高三 · 立体几何学
如图, 过点 $F_{1}$ 作 $F_{1} Q \perp G_{1} G_{2}, \triangle Q F_{1} F_{2}$ 为等腰直角三角形, 则粗圆的离心率为 ( )

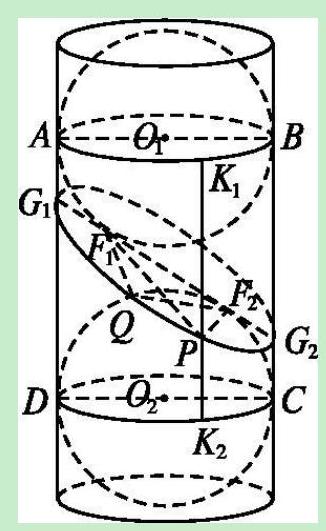
A. $\frac{\sqrt{2}}{2}$
B. $\frac{\sqrt{2}-1}{2}$
C.2- $\sqrt{2}$
D. $\sqrt{2}-1$
答案: D
解析: 解答：设椭圆的长轴长、短轴长、焦距分别为 $2 \mathrm{a}, 2 \mathrm{~b}, 2 \mathrm{c}$.

$\because \triangle \mathrm{QF}_{1} \mathrm{~F}_{2}$ 是等腰直角三角形,
$\therefore \mathrm{QF}_{1}=\mathrm{F}_{1} \mathrm{~F}_{2}=2 \mathrm{c}, \mathrm{QF}_{2}=2 \sqrt{2} \mathrm{c}$.

由粗圆的定义, 得 $\mathrm{QF}_{1}+\mathrm{QF}_{2}=2 \mathrm{a}$,

$\therefore \mathrm{e}=\frac{2 \mathrm{c}}{2 \mathrm{a}}=\frac{2 \mathrm{c}}{2 \mathrm{c}+2 \sqrt{2} \mathrm{c}}=\frac{1}{1+\sqrt{2}}=\sqrt{2}-1$.

分析: 本题主要考查了平面与圆柱面的截线, 解决问题的关键是根据平面与圆柱面的截线的性质结合粗圆性质计算即可